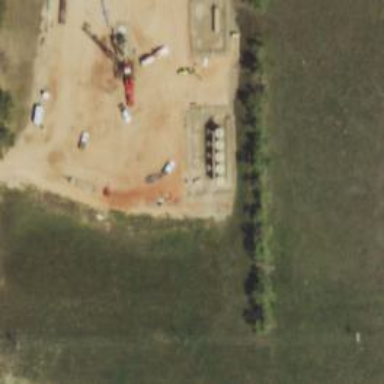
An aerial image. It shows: Storage tank with man-made structure.